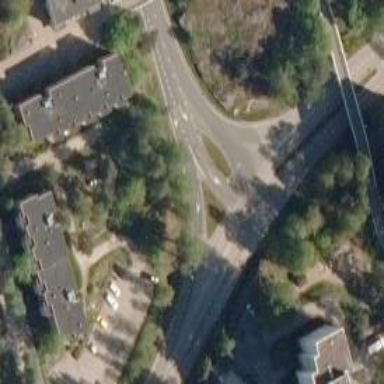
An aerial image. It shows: Road with "give way" sign.